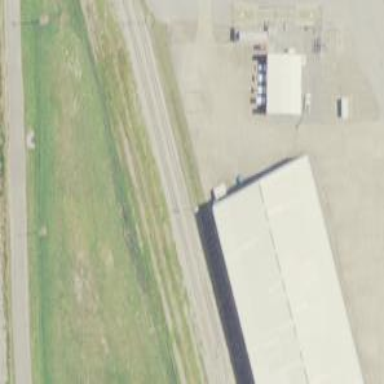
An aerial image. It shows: Rail spur service.